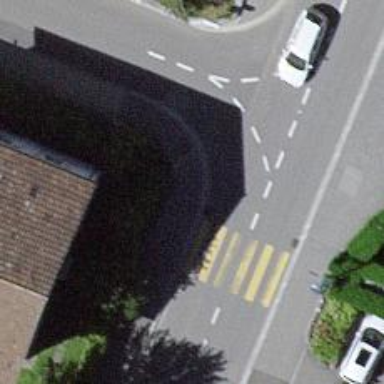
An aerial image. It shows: Sidewalk.